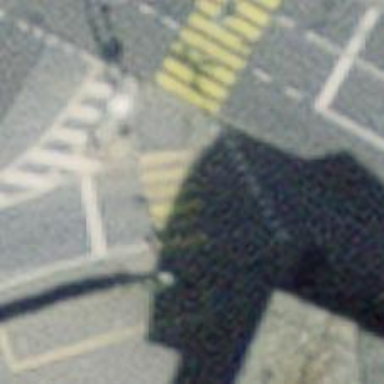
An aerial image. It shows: Zebra crossing on the road.